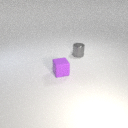
small gray metal cylinder behind small purple rubber cube